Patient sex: M
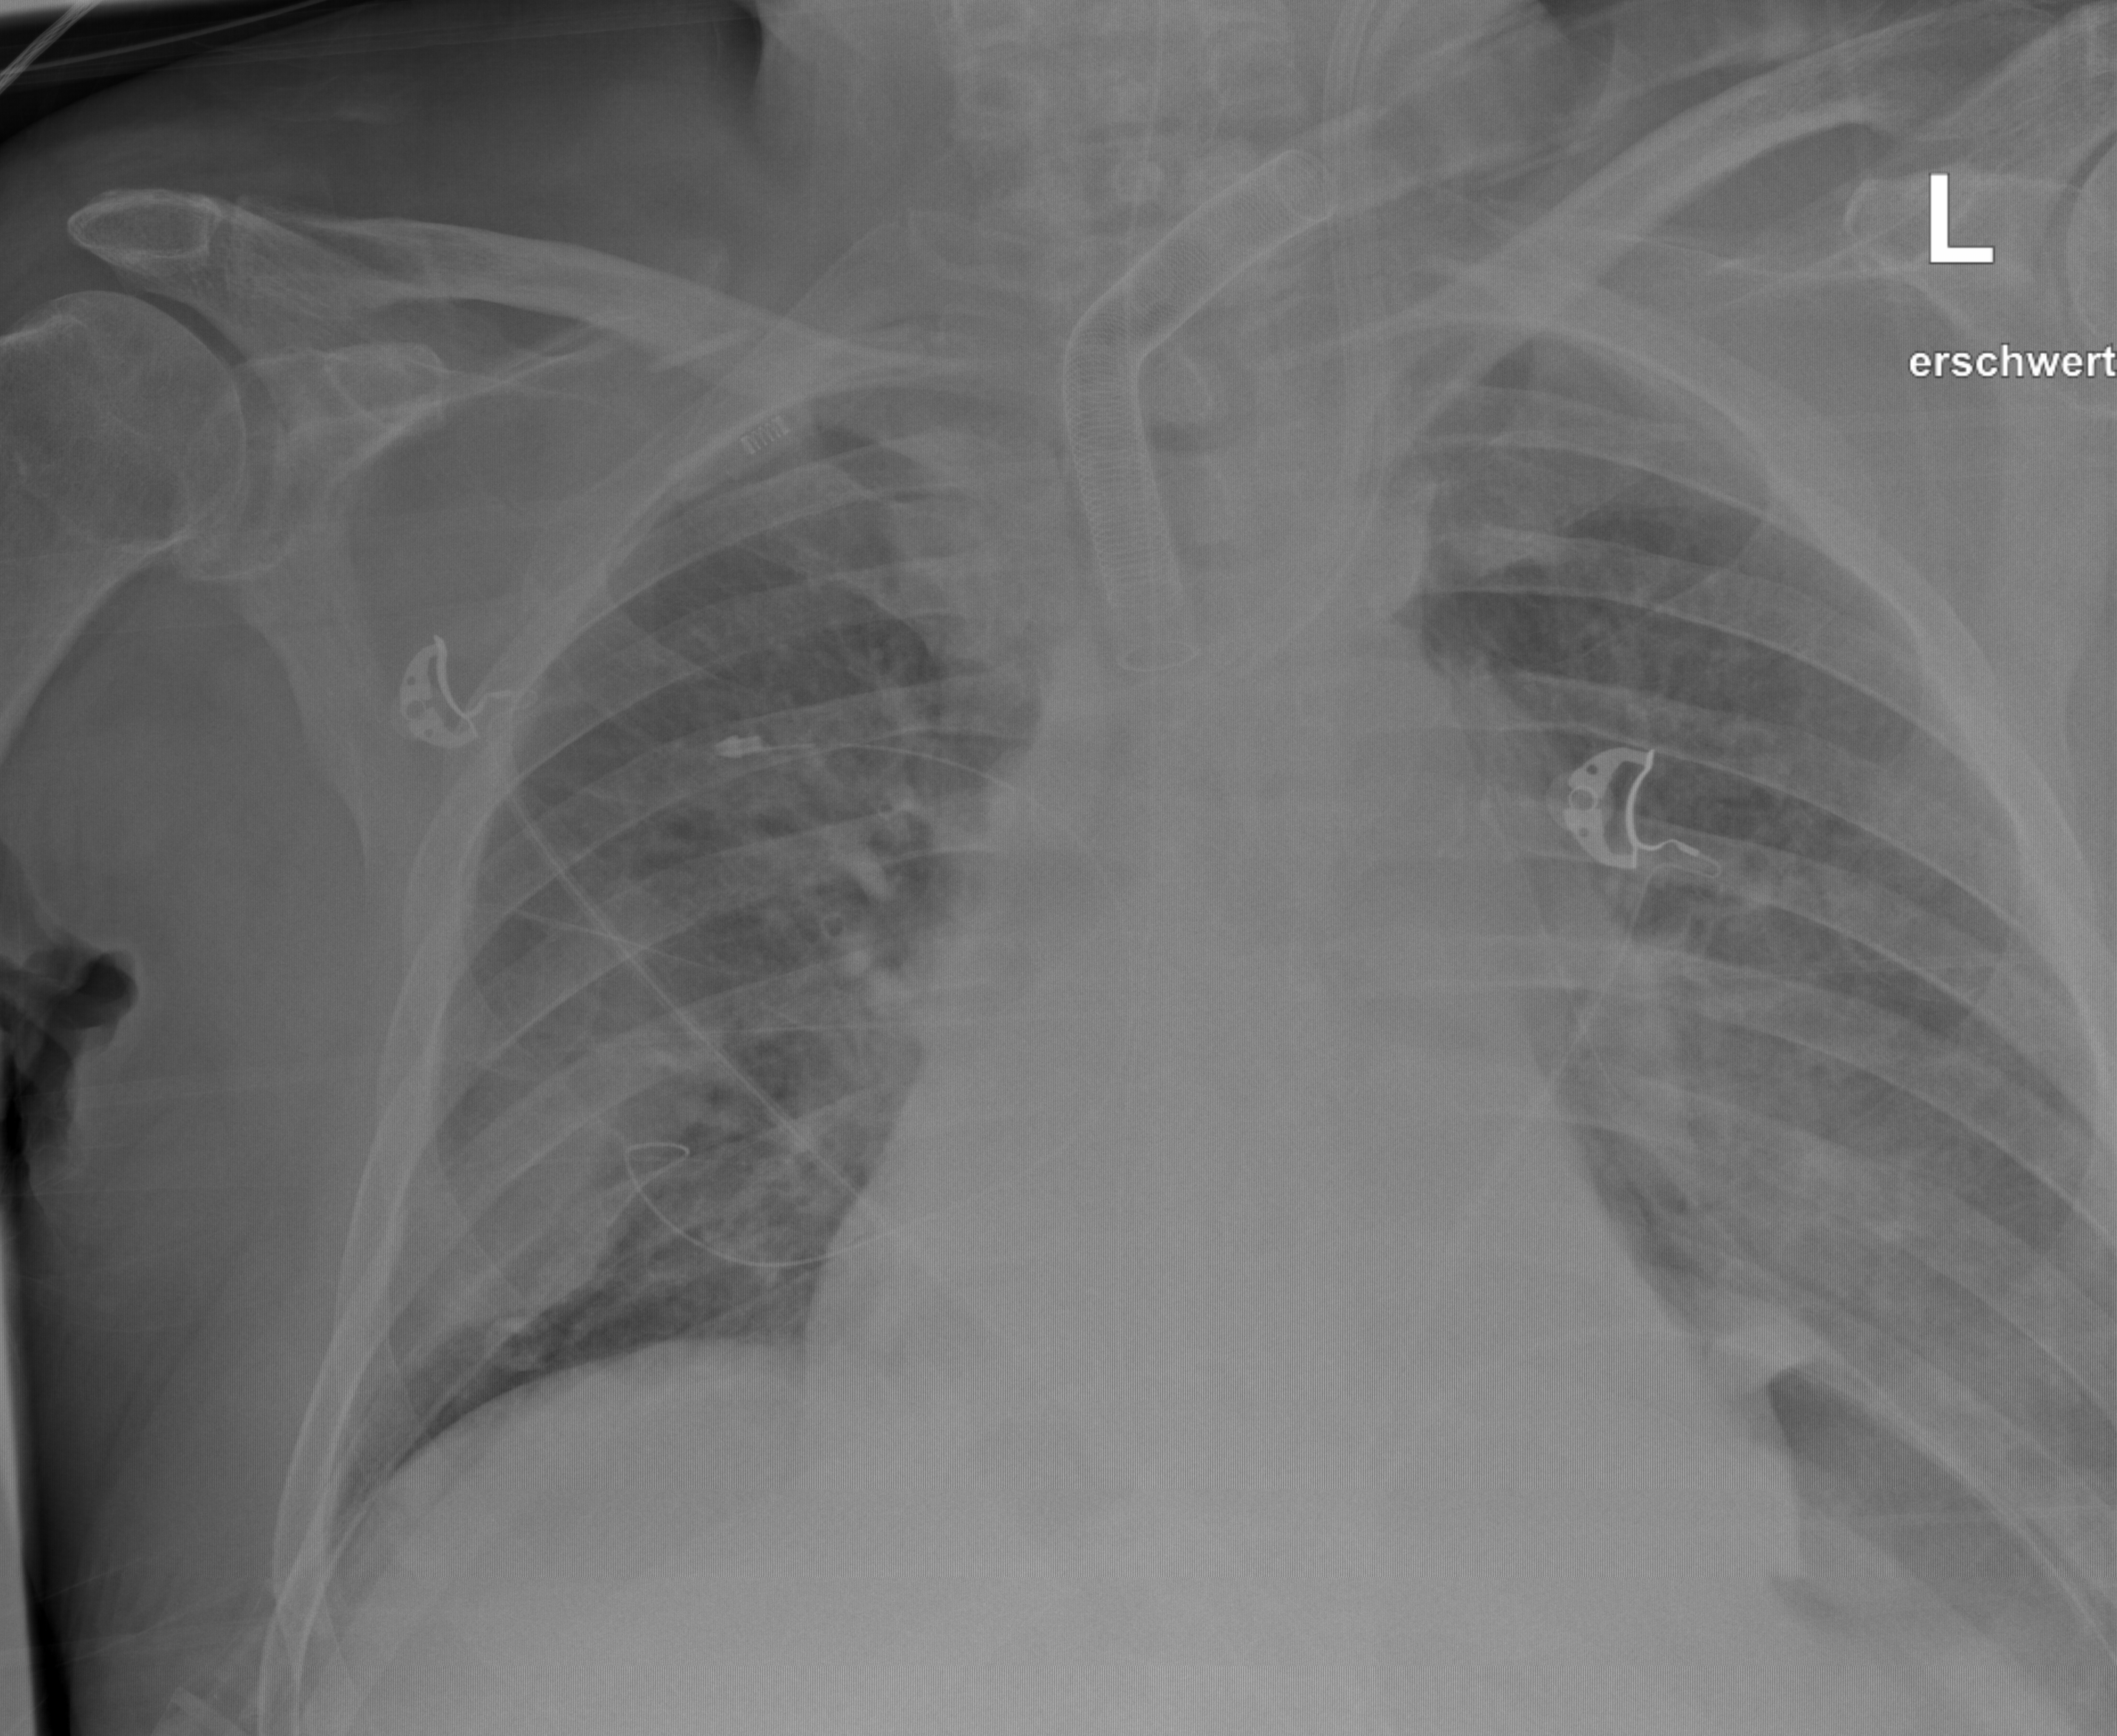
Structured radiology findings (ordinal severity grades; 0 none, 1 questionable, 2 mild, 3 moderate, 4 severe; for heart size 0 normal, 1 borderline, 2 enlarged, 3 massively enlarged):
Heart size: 2
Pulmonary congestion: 2
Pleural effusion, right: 1
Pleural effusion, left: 0
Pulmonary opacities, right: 0
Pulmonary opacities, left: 0
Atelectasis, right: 0
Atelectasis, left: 1